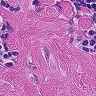
Metastatic tissue present: no